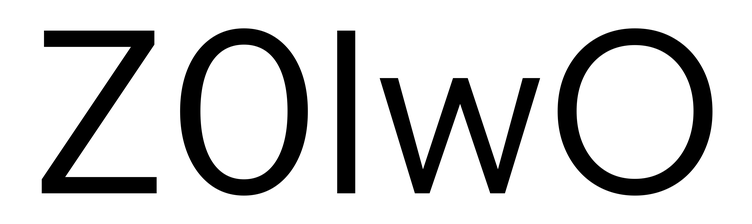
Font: InstrumentSans_Regular